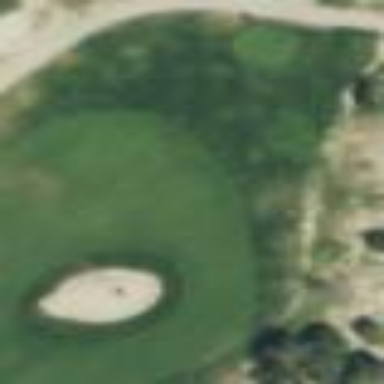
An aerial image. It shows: Golf rough area.